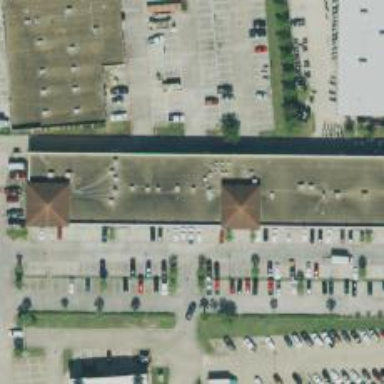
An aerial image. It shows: Clinic.